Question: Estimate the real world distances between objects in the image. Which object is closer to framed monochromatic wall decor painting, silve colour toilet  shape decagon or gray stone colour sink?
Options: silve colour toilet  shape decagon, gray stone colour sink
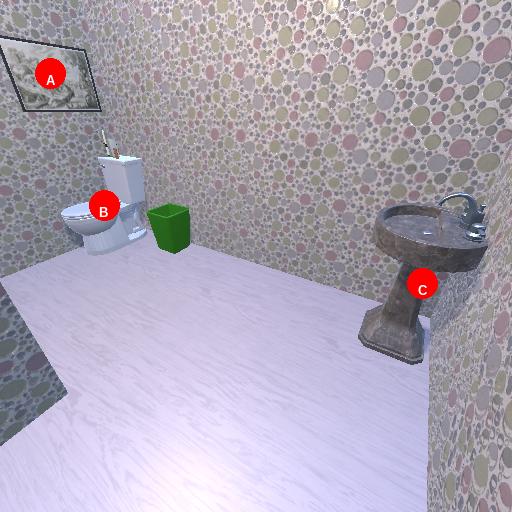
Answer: silve colour toilet  shape decagon